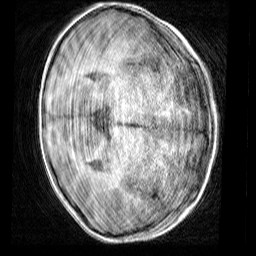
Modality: T1w
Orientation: axial
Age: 8
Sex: male
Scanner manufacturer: siemens
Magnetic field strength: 3 T
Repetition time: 1.65 s
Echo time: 0.00203 s